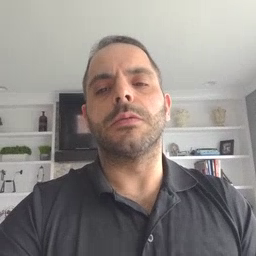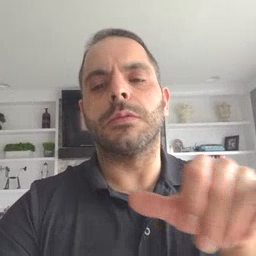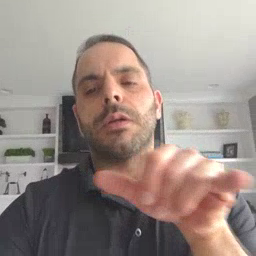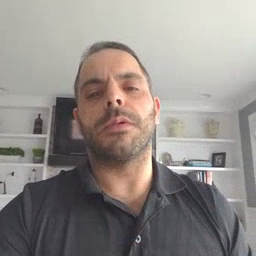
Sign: same